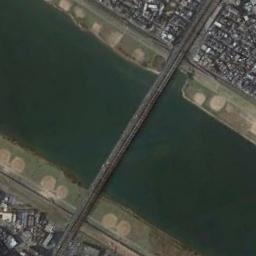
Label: bridge